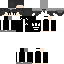
A male skeleton skin with dark skin, wearing brown helmet dressed in a black hoodie and black pants, featuring a closed mouth.